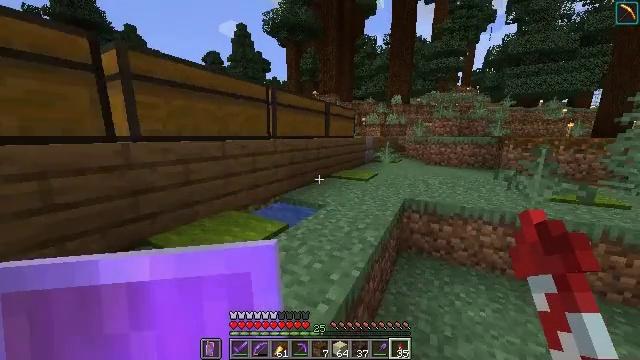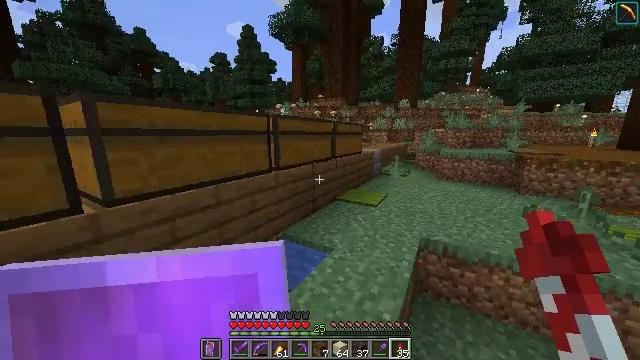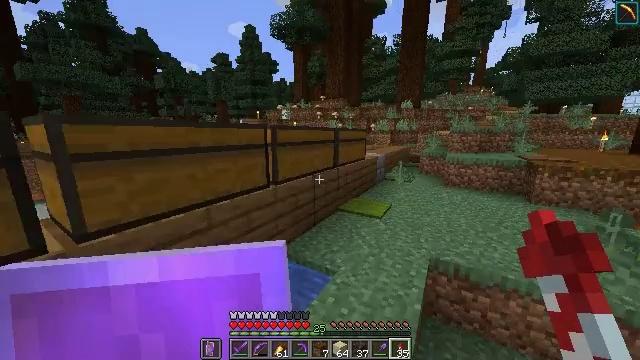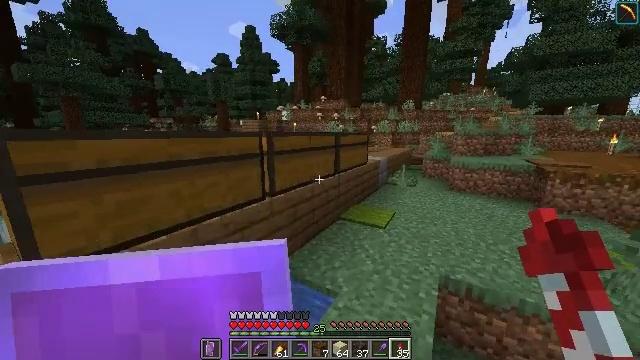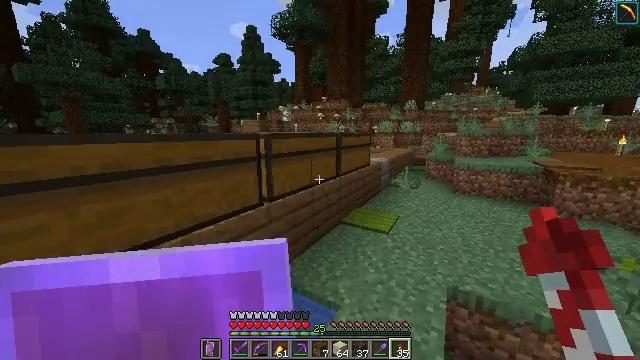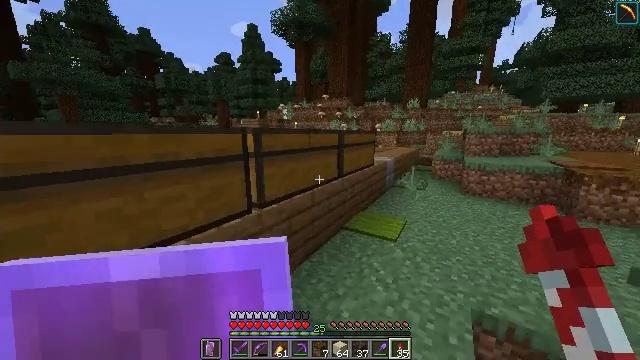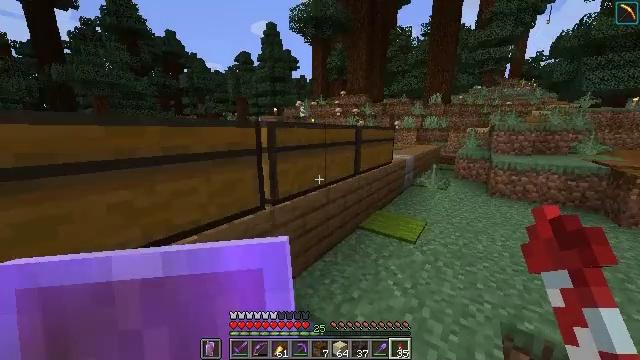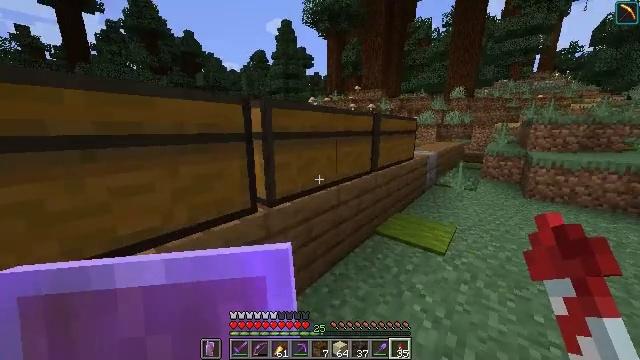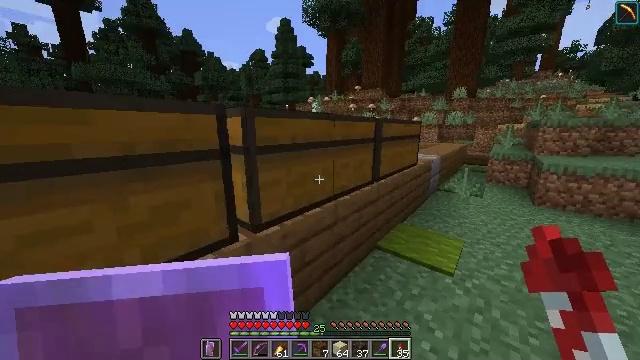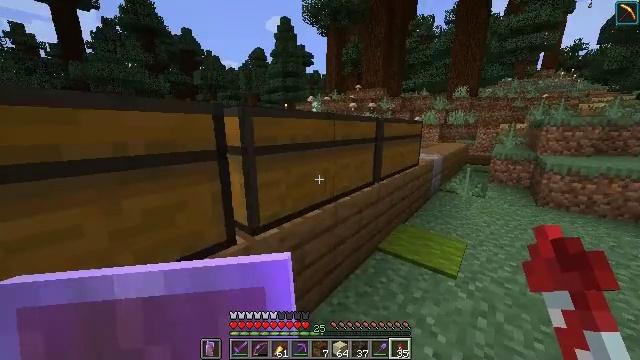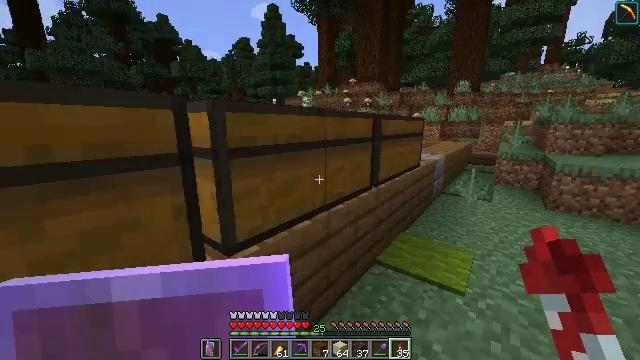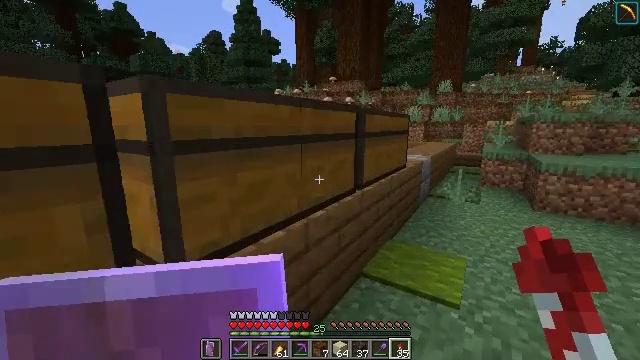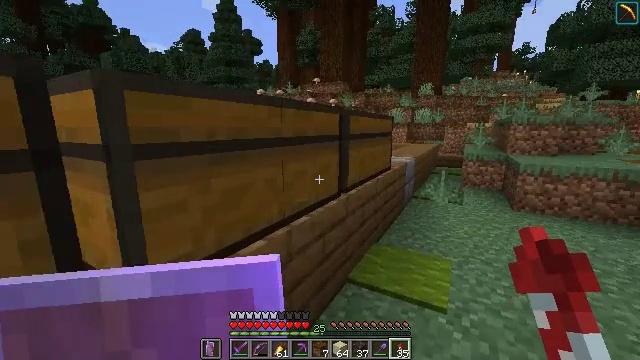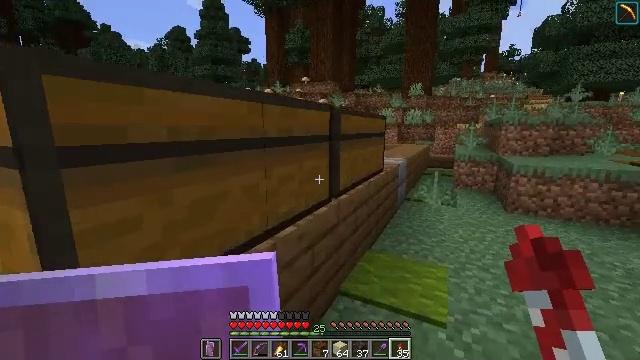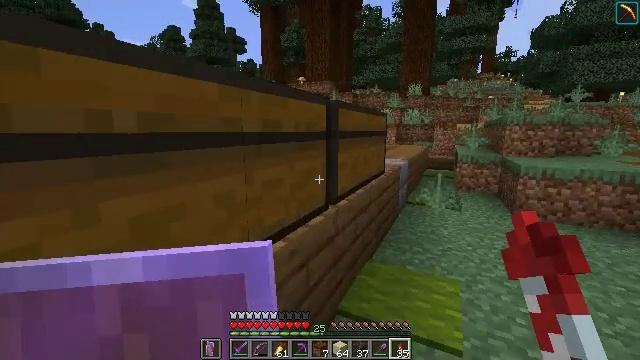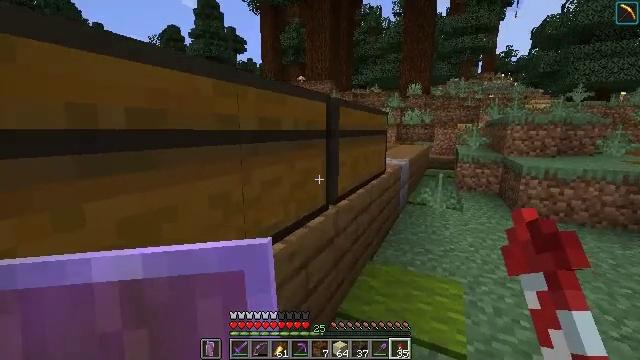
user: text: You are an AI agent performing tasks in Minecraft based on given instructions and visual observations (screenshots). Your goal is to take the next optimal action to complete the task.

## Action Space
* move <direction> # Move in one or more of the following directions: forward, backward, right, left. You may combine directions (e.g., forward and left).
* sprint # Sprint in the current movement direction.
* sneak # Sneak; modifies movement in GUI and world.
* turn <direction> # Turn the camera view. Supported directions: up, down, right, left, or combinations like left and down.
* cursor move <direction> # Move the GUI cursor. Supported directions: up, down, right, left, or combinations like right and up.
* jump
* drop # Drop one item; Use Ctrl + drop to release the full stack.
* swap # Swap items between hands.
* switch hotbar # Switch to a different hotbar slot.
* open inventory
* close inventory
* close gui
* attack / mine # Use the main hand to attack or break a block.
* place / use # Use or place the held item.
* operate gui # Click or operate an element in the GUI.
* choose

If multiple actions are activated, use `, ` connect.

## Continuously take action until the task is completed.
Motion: motion action
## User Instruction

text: Craft the brown dye.
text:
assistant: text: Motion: move forward, sprint, turn left, jump
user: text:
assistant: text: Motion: move forward, sprint, jump
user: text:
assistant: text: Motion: move forward, sprint, jump
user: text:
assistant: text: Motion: move forward, sprint
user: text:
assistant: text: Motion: move forward
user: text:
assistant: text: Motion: move forward, turn left
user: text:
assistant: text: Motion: move forward, turn left
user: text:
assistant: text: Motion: no_op
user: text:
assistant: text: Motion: no_op
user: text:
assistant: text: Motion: turn right
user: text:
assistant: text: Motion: move forward, turn right and up
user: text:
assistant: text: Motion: move forward, turn right
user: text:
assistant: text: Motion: move forward, turn right
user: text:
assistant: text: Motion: move forward
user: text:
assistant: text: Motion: move forward
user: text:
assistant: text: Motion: move forward and move right
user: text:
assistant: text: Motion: move forward and move right, turn left
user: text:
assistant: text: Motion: move forward and move right, turn left
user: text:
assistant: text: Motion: move forward and move right, turn left
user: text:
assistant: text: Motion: move forward, turn left
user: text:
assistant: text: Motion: move forward, turn left
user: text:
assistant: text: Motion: move forward, turn left
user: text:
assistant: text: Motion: move forward, turn left, use / place
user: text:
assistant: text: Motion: turn left, use / place
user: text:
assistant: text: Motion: use / place
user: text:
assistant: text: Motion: no_op
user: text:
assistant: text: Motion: no_op
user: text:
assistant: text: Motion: open gui
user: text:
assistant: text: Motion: no_op
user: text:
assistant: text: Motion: no_op